Question: I'm having a small problem with my formula in excel. I got a long list with IDs from different people numbered from 1 to 20535 for which I want to calculate the portfolio return. One ID has multiple lines so the ID is repeated over multiple lines depending on their number of investments.
(it's working perfectly except for the bold)
> =IF(;SUMIF($B$2:$B$357553;V3;$D$2:$D$357553);B4=B3+1)+IF(;SUMIF($G$2:$G$187396;V3;$I$2:$I$187396);B4=B3+1)+IF(;SUMIF($M$2:$M$544950;V3;$O$2:$O$544950);B4=B3+1)+IF(;SUMIF($R$2:$R$131523;V3;$T$2:$T$131523);B4=B3+1)
The only mistake is the part in bold. Once I get to the second person (so the second ID) it stops as the condition is not met anymore. How can I make it run past the first person? So untill ID 20535.

Thanks in advance!
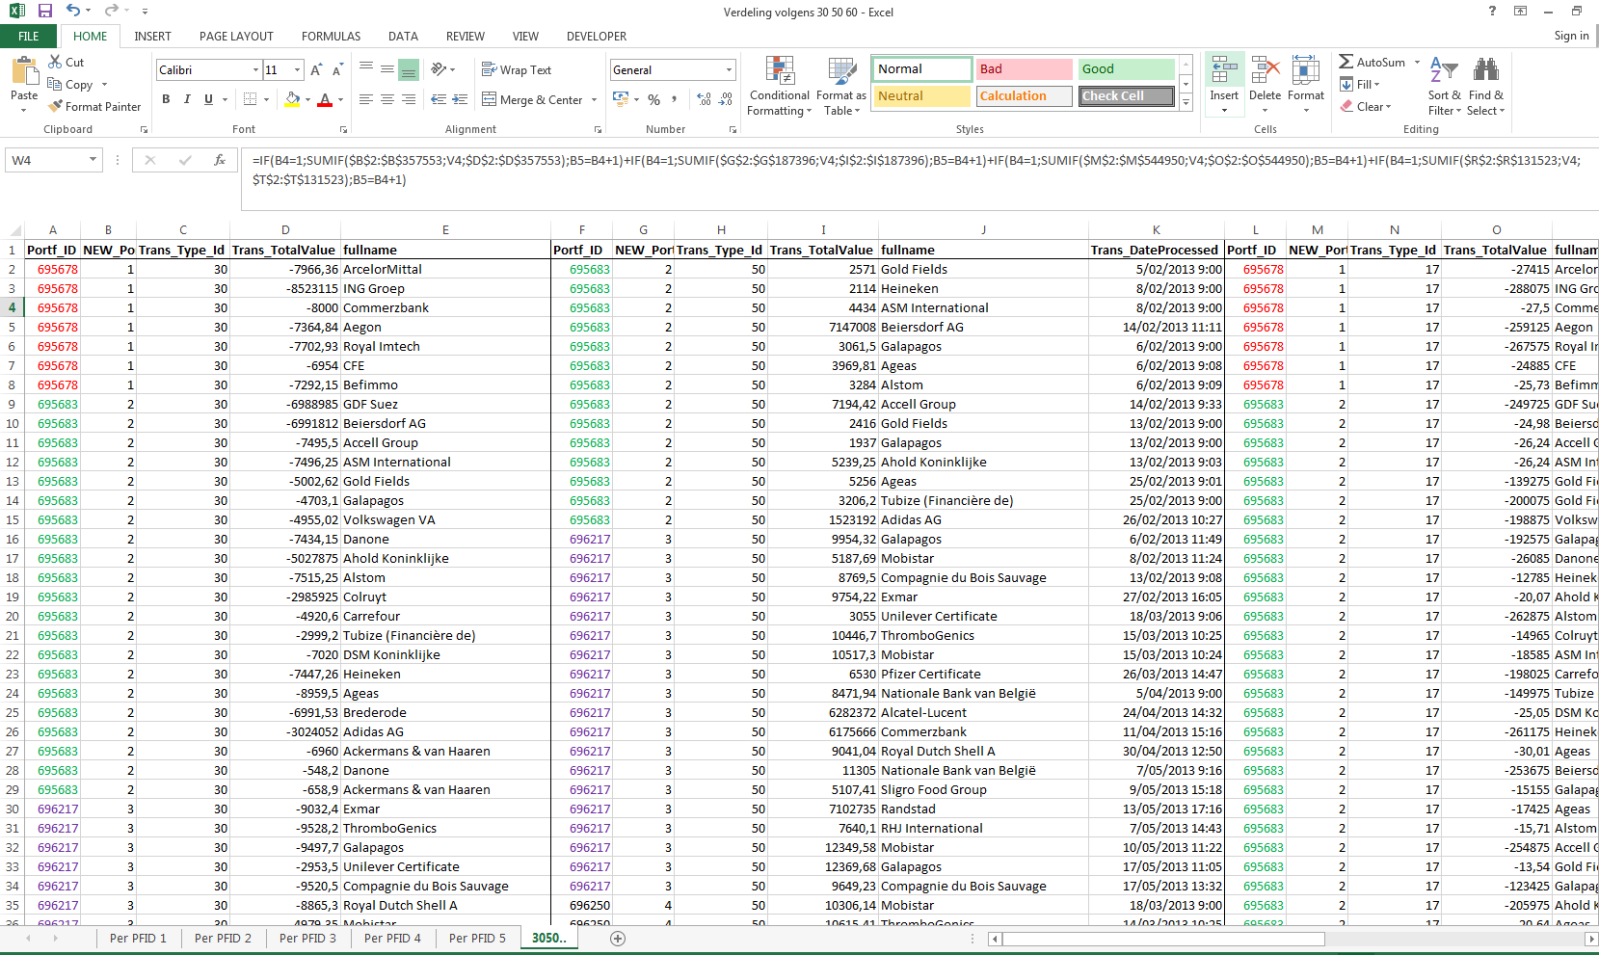
Answer: Since you just want the 'TRUE' part of the 'IF' each time, just remove the 'IF' and use the 'SUMIF's:
'''
=SUMIF($B$2:$B$357553;V2;$D$2:$D$357553)+SUMIF($G$2:$G$187396;V2;$I$2:$I$187396 )+SUMIF($M$2:$M$544950;V2;$O$2:$O$544950)+SUMIF($R$2:$R$131523;V2;$T$2:$T$131523)
'''
Put the above in row 2 and copy down. That should do it.